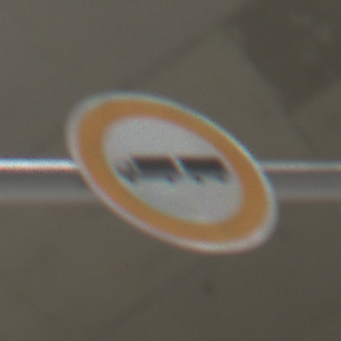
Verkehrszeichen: VerbotLastkraftwagenMitAnhaenger
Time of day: Midday
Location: Roofed (Urban)
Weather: Overcast
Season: NotSpecified
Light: Artificial